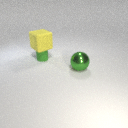
small green rubber cylinder below large yellow rubber cube